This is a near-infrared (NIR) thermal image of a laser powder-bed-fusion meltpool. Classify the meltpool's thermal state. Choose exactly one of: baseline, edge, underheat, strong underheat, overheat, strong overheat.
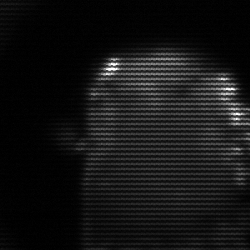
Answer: baseline